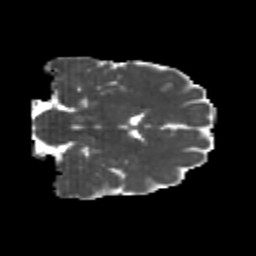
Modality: MD
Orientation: coronal
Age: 26
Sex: male
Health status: healthy
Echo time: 0.074 s